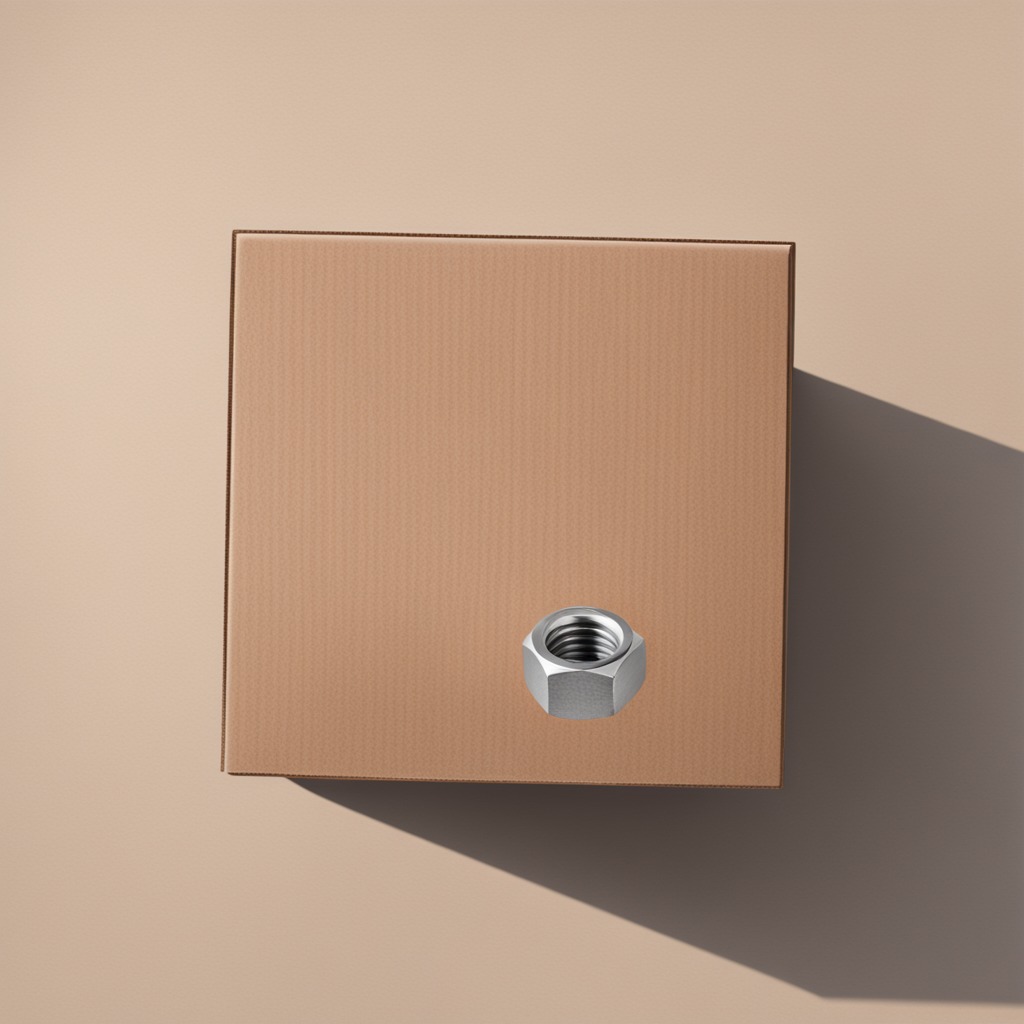
A metal nut lying on the cardboard box surface in an outdoor workshop during daytime bright natural light soft shadows slightly creased but